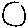
Label: circle